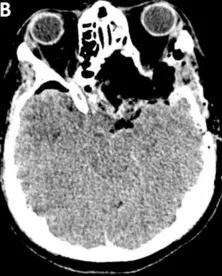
CT-scan. Axial slides (A - C) after tumor resection and post operative changes.
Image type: radiology (ct)